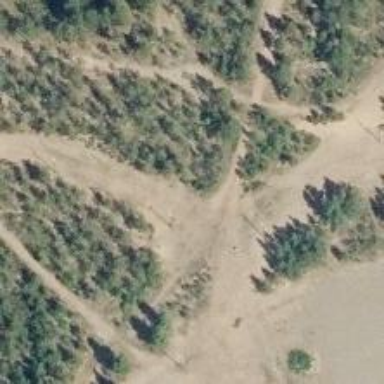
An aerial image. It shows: Disc golf basket.